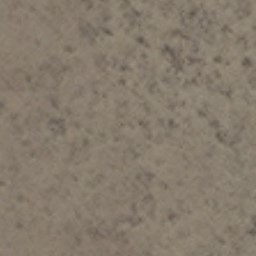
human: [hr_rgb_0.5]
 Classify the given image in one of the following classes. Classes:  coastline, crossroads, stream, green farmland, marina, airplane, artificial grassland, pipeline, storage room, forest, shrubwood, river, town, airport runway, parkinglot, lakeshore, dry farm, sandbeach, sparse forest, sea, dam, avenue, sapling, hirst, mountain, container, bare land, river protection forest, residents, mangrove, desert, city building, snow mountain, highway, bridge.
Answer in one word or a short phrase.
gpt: bare land